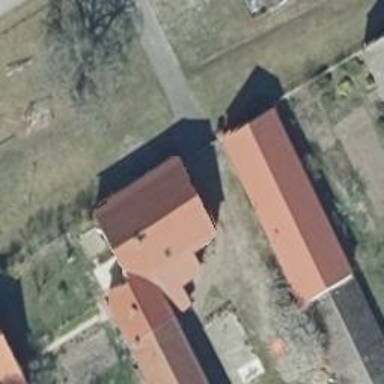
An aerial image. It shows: Gabled house with white exterior. The roof is red and oriented along the house.